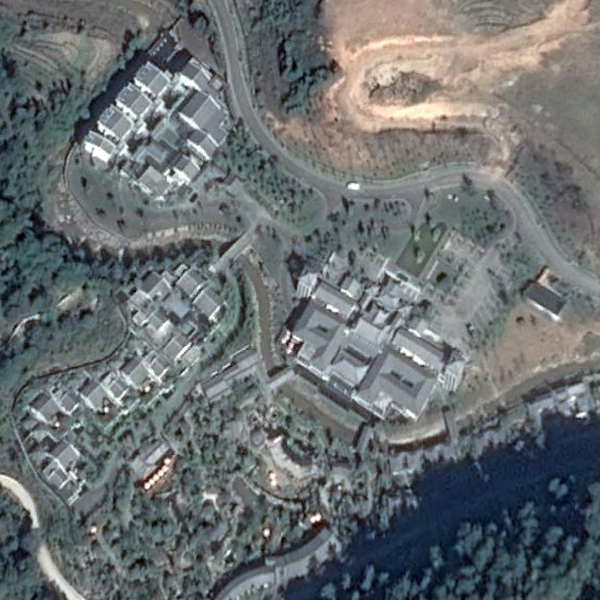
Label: Resort